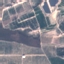
Land use / land cover class: PermanentCrop